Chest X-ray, AP view. Patient: 46 years old, sex M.
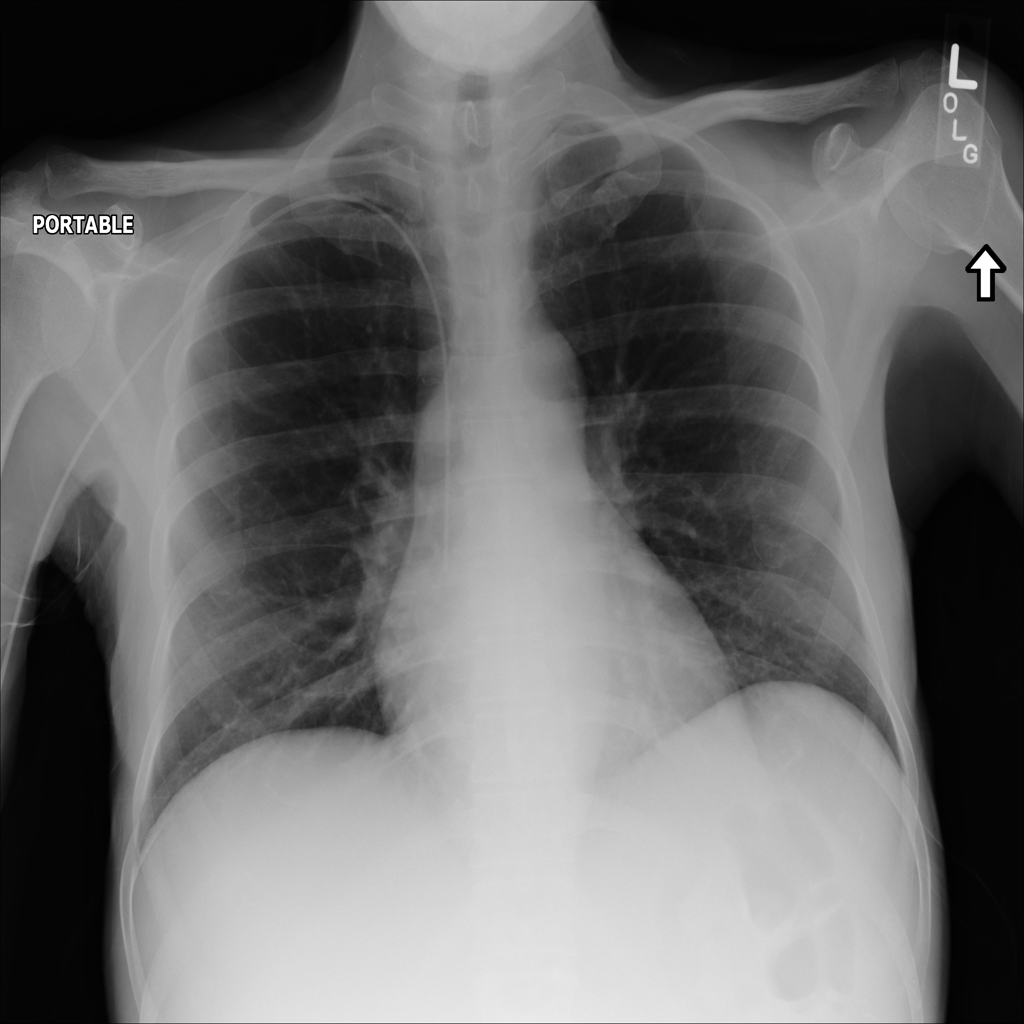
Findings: No Finding